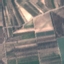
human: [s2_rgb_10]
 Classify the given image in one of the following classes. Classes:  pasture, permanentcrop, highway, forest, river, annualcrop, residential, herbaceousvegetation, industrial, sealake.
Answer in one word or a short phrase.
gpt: PermanentCrop